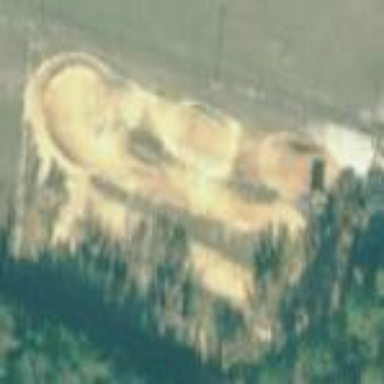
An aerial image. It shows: Dirt BMX track enclosed by fence.